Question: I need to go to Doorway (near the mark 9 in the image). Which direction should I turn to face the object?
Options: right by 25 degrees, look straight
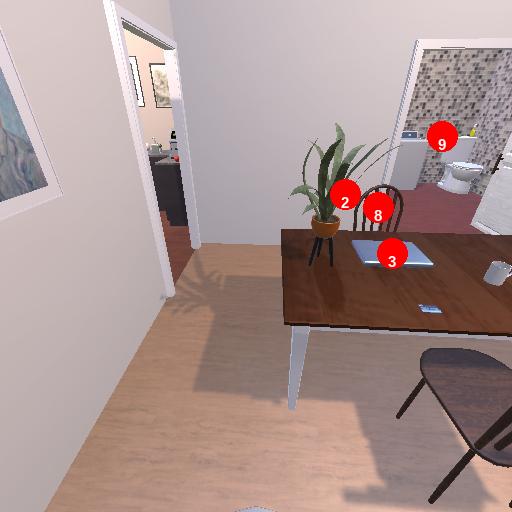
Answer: right by 25 degrees